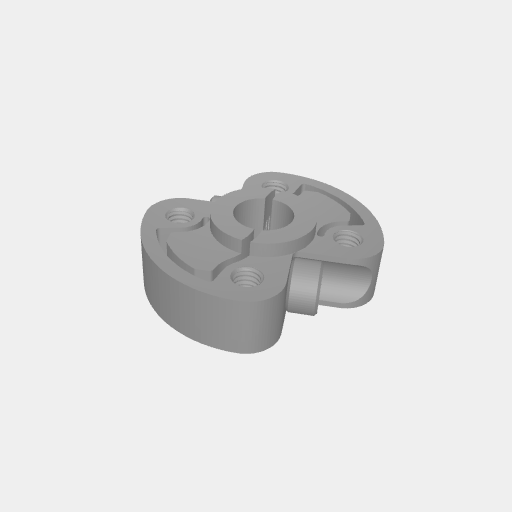
Part: SonicHub8ID